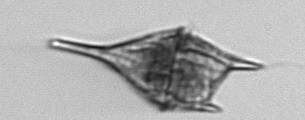
Label: Tripos_lineatus